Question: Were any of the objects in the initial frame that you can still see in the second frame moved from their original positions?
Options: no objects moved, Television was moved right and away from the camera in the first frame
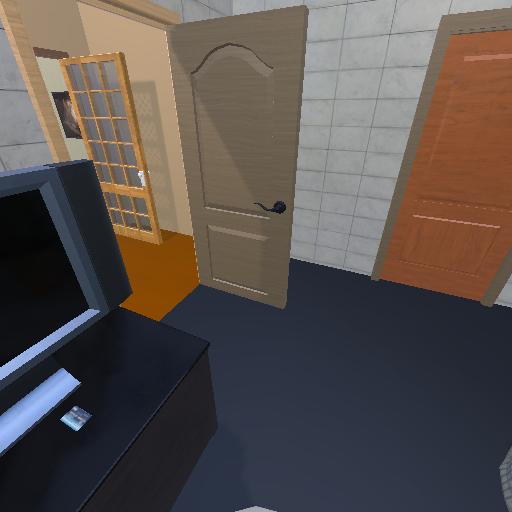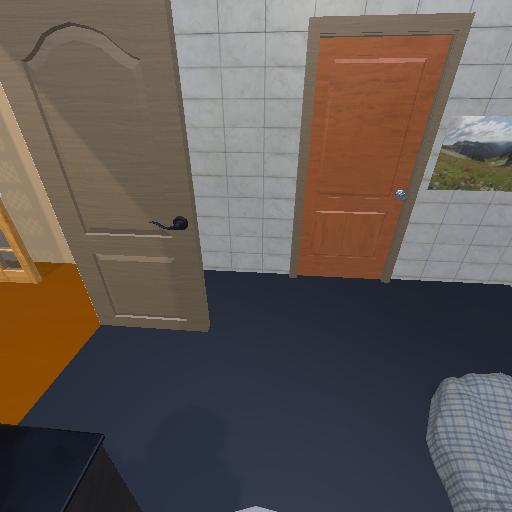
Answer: no objects moved